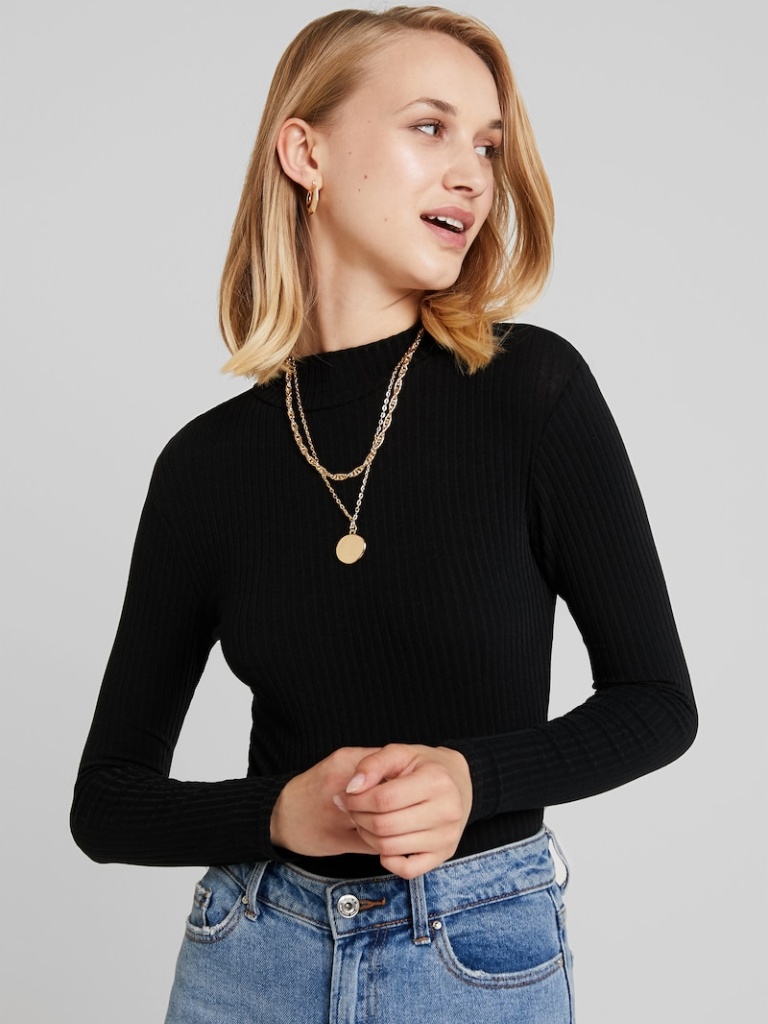
knit tight a long-sleeved with the sleeves down cropped length Fully Tucked in turtleneck sweater